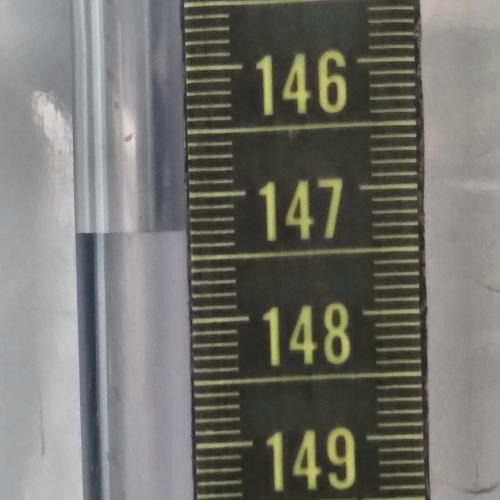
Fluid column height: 147.3 cm